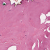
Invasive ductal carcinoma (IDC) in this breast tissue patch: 0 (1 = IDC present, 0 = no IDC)